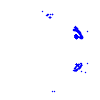
Particle: electron